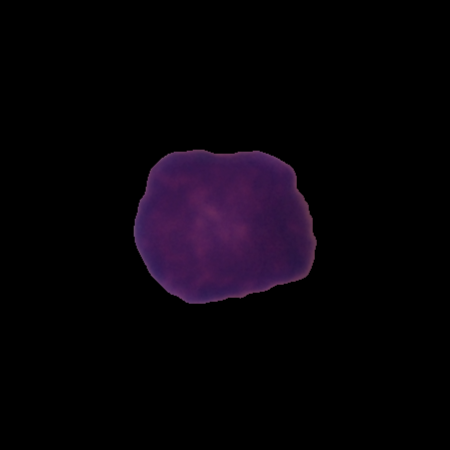
Label: healthy